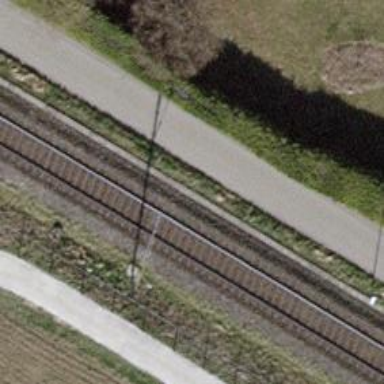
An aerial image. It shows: Railway milestone.